Question: With reference to this link :
<URL>
and source code shared at :
<URL>
I am creating a simple angular app, which has one abstract state too.
and getting the following error :
Uncaught Error: <URL>
Folder Structure is :

index.html
'''
<!DOCTYPE html>
<html lang="en" id="ng-app" ng-app="parentz">
<head>
<meta charset="UTF-8">
<title></title>
<script type="text/javascript" src="bower_components/angular/angular.min.js"></script>
<script type="text/javascript" src="bower_components/angular-ui-router/release/angular-ui-router.min.js"></script>
<script type="text/javascript" src="bower_components/oclazyload/dist/ocLazyLoad.min.js"></script>
<script data-main="app/main" src="bower_components/requirejs/require.js"></script>
</head>
<body>
<h1>Hello !</h1>
<a ui-sref="parent.dashboard">Go to Parent Module</a>
<div ui-view></div>
</body>
</html>
'''
main.js
'''
// #1 Define requirejs requirement - application.js file which returns app object
require(['application'], function (app) {
// #4 app object is returned here, call it's user defined bootstrap function
app.bootstrap();
});
'''
application.js
'''
define([], function() {
// #2 Defining the angular module name and it's dependeny array
var app = angular.module('parentz', ['ui.router', 'oc.lazyLoad']);
// #5 Enter the config phase and do the specified configurations
app.config(['$ocLazyLoadProvider', '$stateProvider', '$urlRouterProvider',
function($ocLazyLoadProvider, $stateProvider, $urlRouterProvider) {
// #6 ocLL config, uses requirejs as asyncLoader and loads parentz module by default
$ocLazyLoadProvider.config({
loadedModules: ['parentz'],
asyncLoader: require
});
// #7 All unmatched urls end up here
$urlRouterProvider.otherwise('/index');
// #8 Configuration of application wide states of all modules
$stateProvider
.state('index', {
url: '/',
templateUrl: 'index.html'
})
.state('parent', {
// This is the abstract base layout/template state
abstract: true,
templateUrl: "app/parent/base.tpl.html",
resolve: {
load: function($ocLazyLoad) {
return $ocLazyLoad.load({
name: 'parent',
files: ['app/parent/base.ctrl.js']
});
}
}
})
.state('parent.dashboard', {
url: '/parent/dashboard',
templateUrl: 'app/parent/dashboard.tpl.html',
resolve: {
load: function($ocLazyLoad) {
return $ocLazyLoad.load({
name: 'parent',
files: ['app/parent/dashboard.ctrl.js']
});
}
}
});
}
]);
// #9 User defined function that bootstraps the entire app
app.bootstrap = function() {
// Angular's bootstrap function
// Use this function to manually start up angular application
// Syntax = angular.bootstrap(element, [modules], [config]);
// Here, we have the config block above
angular.bootstrap(document, ['parentz']);
};
// #3 Return the app object
return app;
});
'''
parent/base.ctrl.js
'''
angular.module('parent', []);
angular.module('parent').controller('module1Controller', ['service1',
function(service1) {
$scope.message = service1.getMessage();
}
]);
angular.module('parent').factory('service1', function() {
return {
getMessage: function() {
return 'Hello from lazy loaded service';
}
};
});
'''
parent/base.tpl.html
'''
<!--Base template for module-->
<h1>Parent Module</h1>
<hr />
<div ui-view></div>
'''
parent/dashboard.ctrl.js
'''
(function() {
// Declaring angular module
var app = angular.module('parent');
// Defining angular controller
app.controller('DashboardController', function($scope) {
$scope.text = "Hello from the Ctrl";
});
})();
'''
parent/dashboard.tpl.html
'''
<div>{{ $scope.text }}</div>
'''
What am I doing wrong here?
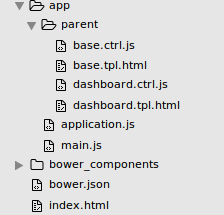
Answer: A very small fix which my friend pointed out, whenever bootstrapping never to mention 'ng-app' in the '<html>' tag.
In, 'index.html' : 'ng-app="parentz"' needed to be removed.
'''
<html lang="en" id="ng-app">
'''
Above line works fine, without any errors.
Because of require.js the module was not loading along with the page, it was loading after the page. Page doesn't know this so it tries looking for the ''parentz'' module before 'application.js' is executed.